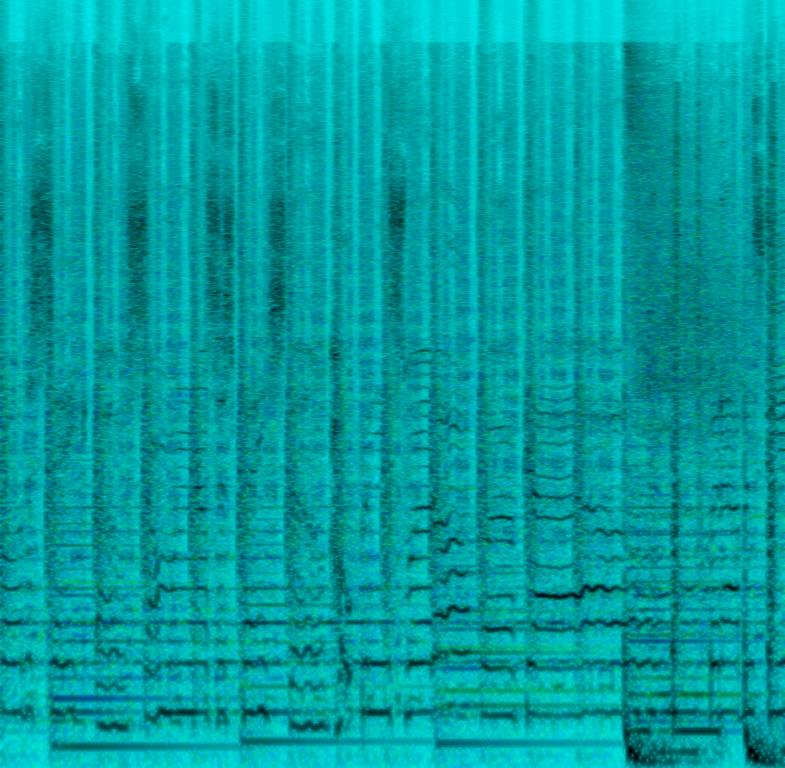
This song contains a piano playing a minor chord progression. In the background you can hear a synth lead pad playing kind of an easy arpeggio melody. Panned to the right side of the speakers you can hear strings playing a melody in the midrange. A male voice is singing in the midrange breaking his voice into headvoice. This song may be playing on loud speakers when alone at home.